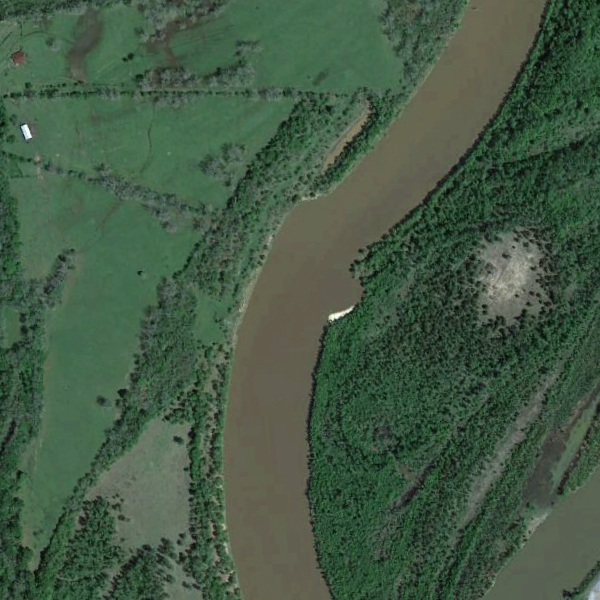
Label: River